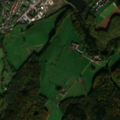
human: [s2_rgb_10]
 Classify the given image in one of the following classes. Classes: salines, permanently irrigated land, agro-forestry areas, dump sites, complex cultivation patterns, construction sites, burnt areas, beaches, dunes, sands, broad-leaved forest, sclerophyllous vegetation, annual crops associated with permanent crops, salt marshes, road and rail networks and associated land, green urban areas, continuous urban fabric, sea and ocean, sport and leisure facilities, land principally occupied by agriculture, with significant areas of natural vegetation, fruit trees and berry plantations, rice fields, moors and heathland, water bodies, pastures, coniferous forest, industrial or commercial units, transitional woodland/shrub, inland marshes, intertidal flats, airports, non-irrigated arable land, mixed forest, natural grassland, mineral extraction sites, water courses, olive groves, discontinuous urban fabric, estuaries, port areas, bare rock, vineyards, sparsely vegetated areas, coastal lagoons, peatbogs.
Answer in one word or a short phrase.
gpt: discontinuous urban fabric, pastures, mixed forest